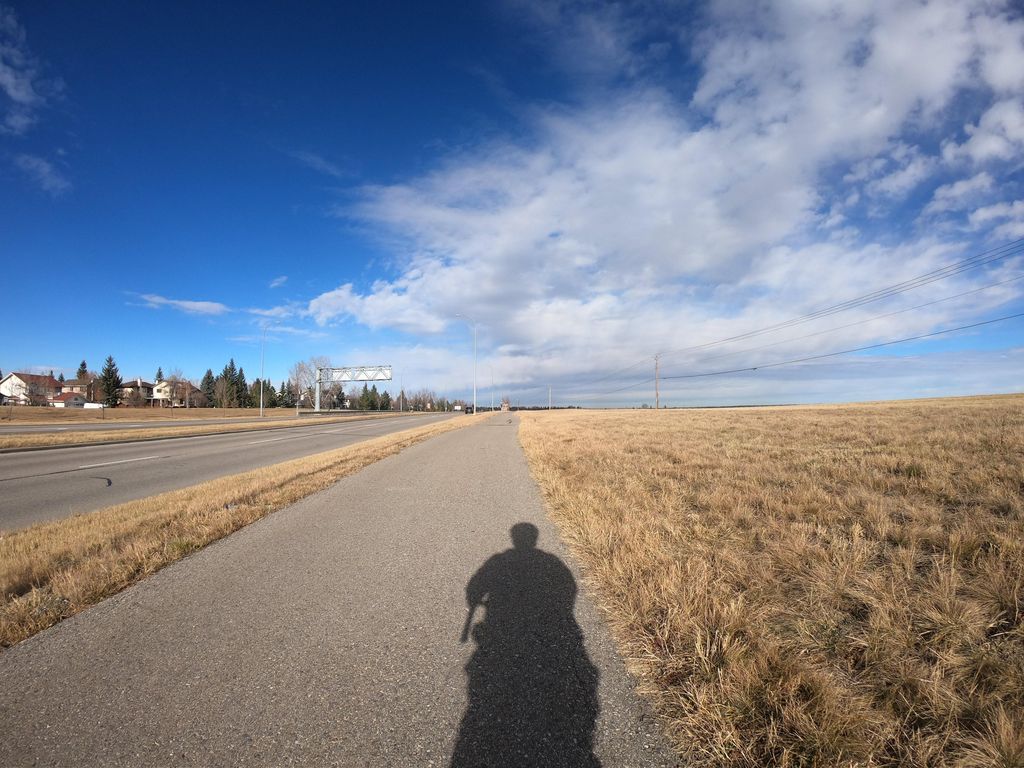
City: calgary